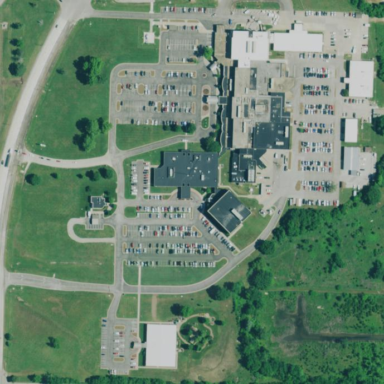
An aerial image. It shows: Healthcare facility identified as hospital.